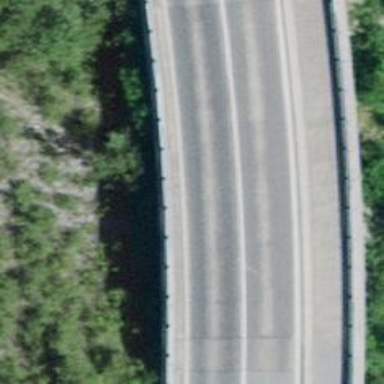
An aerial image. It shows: Primary highway bridge with asphalt surface. There is cycle track on the right side.